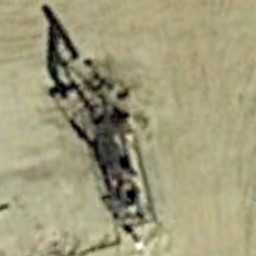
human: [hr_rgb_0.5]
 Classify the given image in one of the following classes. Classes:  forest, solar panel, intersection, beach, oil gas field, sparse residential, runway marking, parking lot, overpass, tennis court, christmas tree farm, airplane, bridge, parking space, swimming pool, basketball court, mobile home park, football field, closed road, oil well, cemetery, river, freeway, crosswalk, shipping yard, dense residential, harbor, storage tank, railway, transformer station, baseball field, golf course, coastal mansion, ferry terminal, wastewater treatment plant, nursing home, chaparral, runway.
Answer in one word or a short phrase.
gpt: oil well